Question: I have two floated div in a wrapper. They are 'left' and 'right'. I wanted to make the right div to appear at the top of first div(left). Right should come first and left should come at second.
Here is the code
'''
<div id="wrapper">
<div id="left">
left
</div>
<div id="right">
right
</div>
</div>
'''
CSS
'''
#left{
float:right;
}
#right{
float:left;
width:100%;
}
#wrapper{
width:100px;
background-color: #000fff;
}
'''
I'm looking to have the same 100% as width for right div. Is this possible without changing markup and doing changes in CSS alone?
<URL>
I want the right div to be in top and left should in bottom after that. When i use position absolute for the right div then left div is hidden. <URL>.
Should look like this
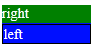
Answer: If you want place the right 'div' before left, just remove the 'float:left' property from '#right'.
<URL>
If you want the right 'DIV' the left, you need to use 'absolute position'